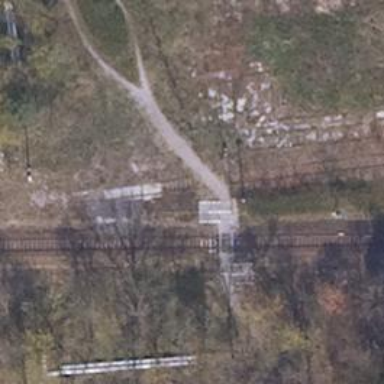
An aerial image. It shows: Railway crossing with chicane.